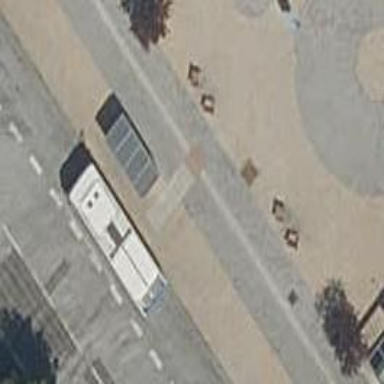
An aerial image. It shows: Bus stop with platform for public transport.